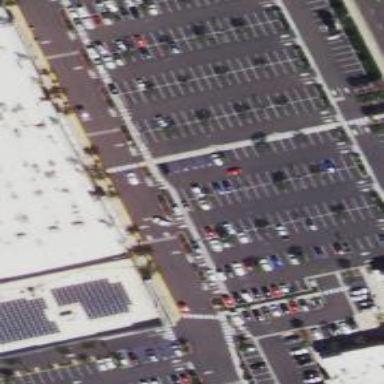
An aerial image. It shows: Parking area with asphalt surface.